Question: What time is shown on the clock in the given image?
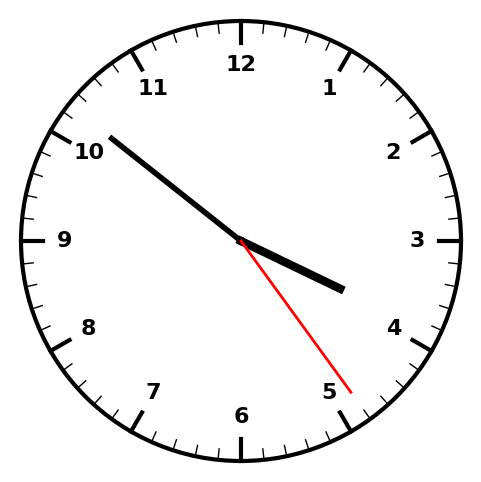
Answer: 03:51:24